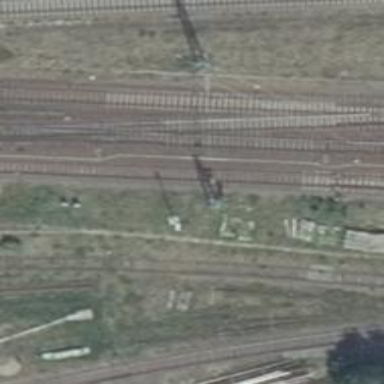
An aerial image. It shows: Electrified rail siding with contact line.